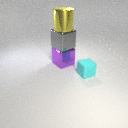
large gray metal cube above large purple metal cube